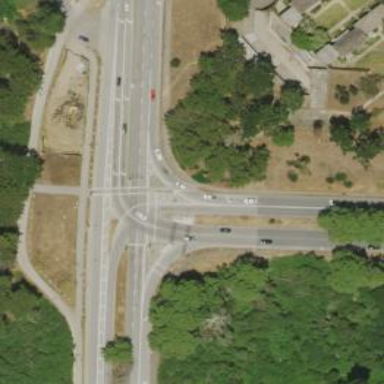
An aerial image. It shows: Secondary link road.